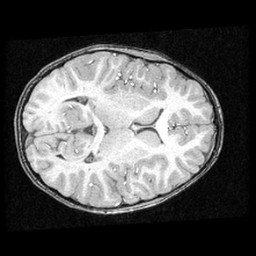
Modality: T1w
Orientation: axial
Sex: female
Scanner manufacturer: ge
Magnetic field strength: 1.5 T
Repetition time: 21 s
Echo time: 0.008 s